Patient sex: F
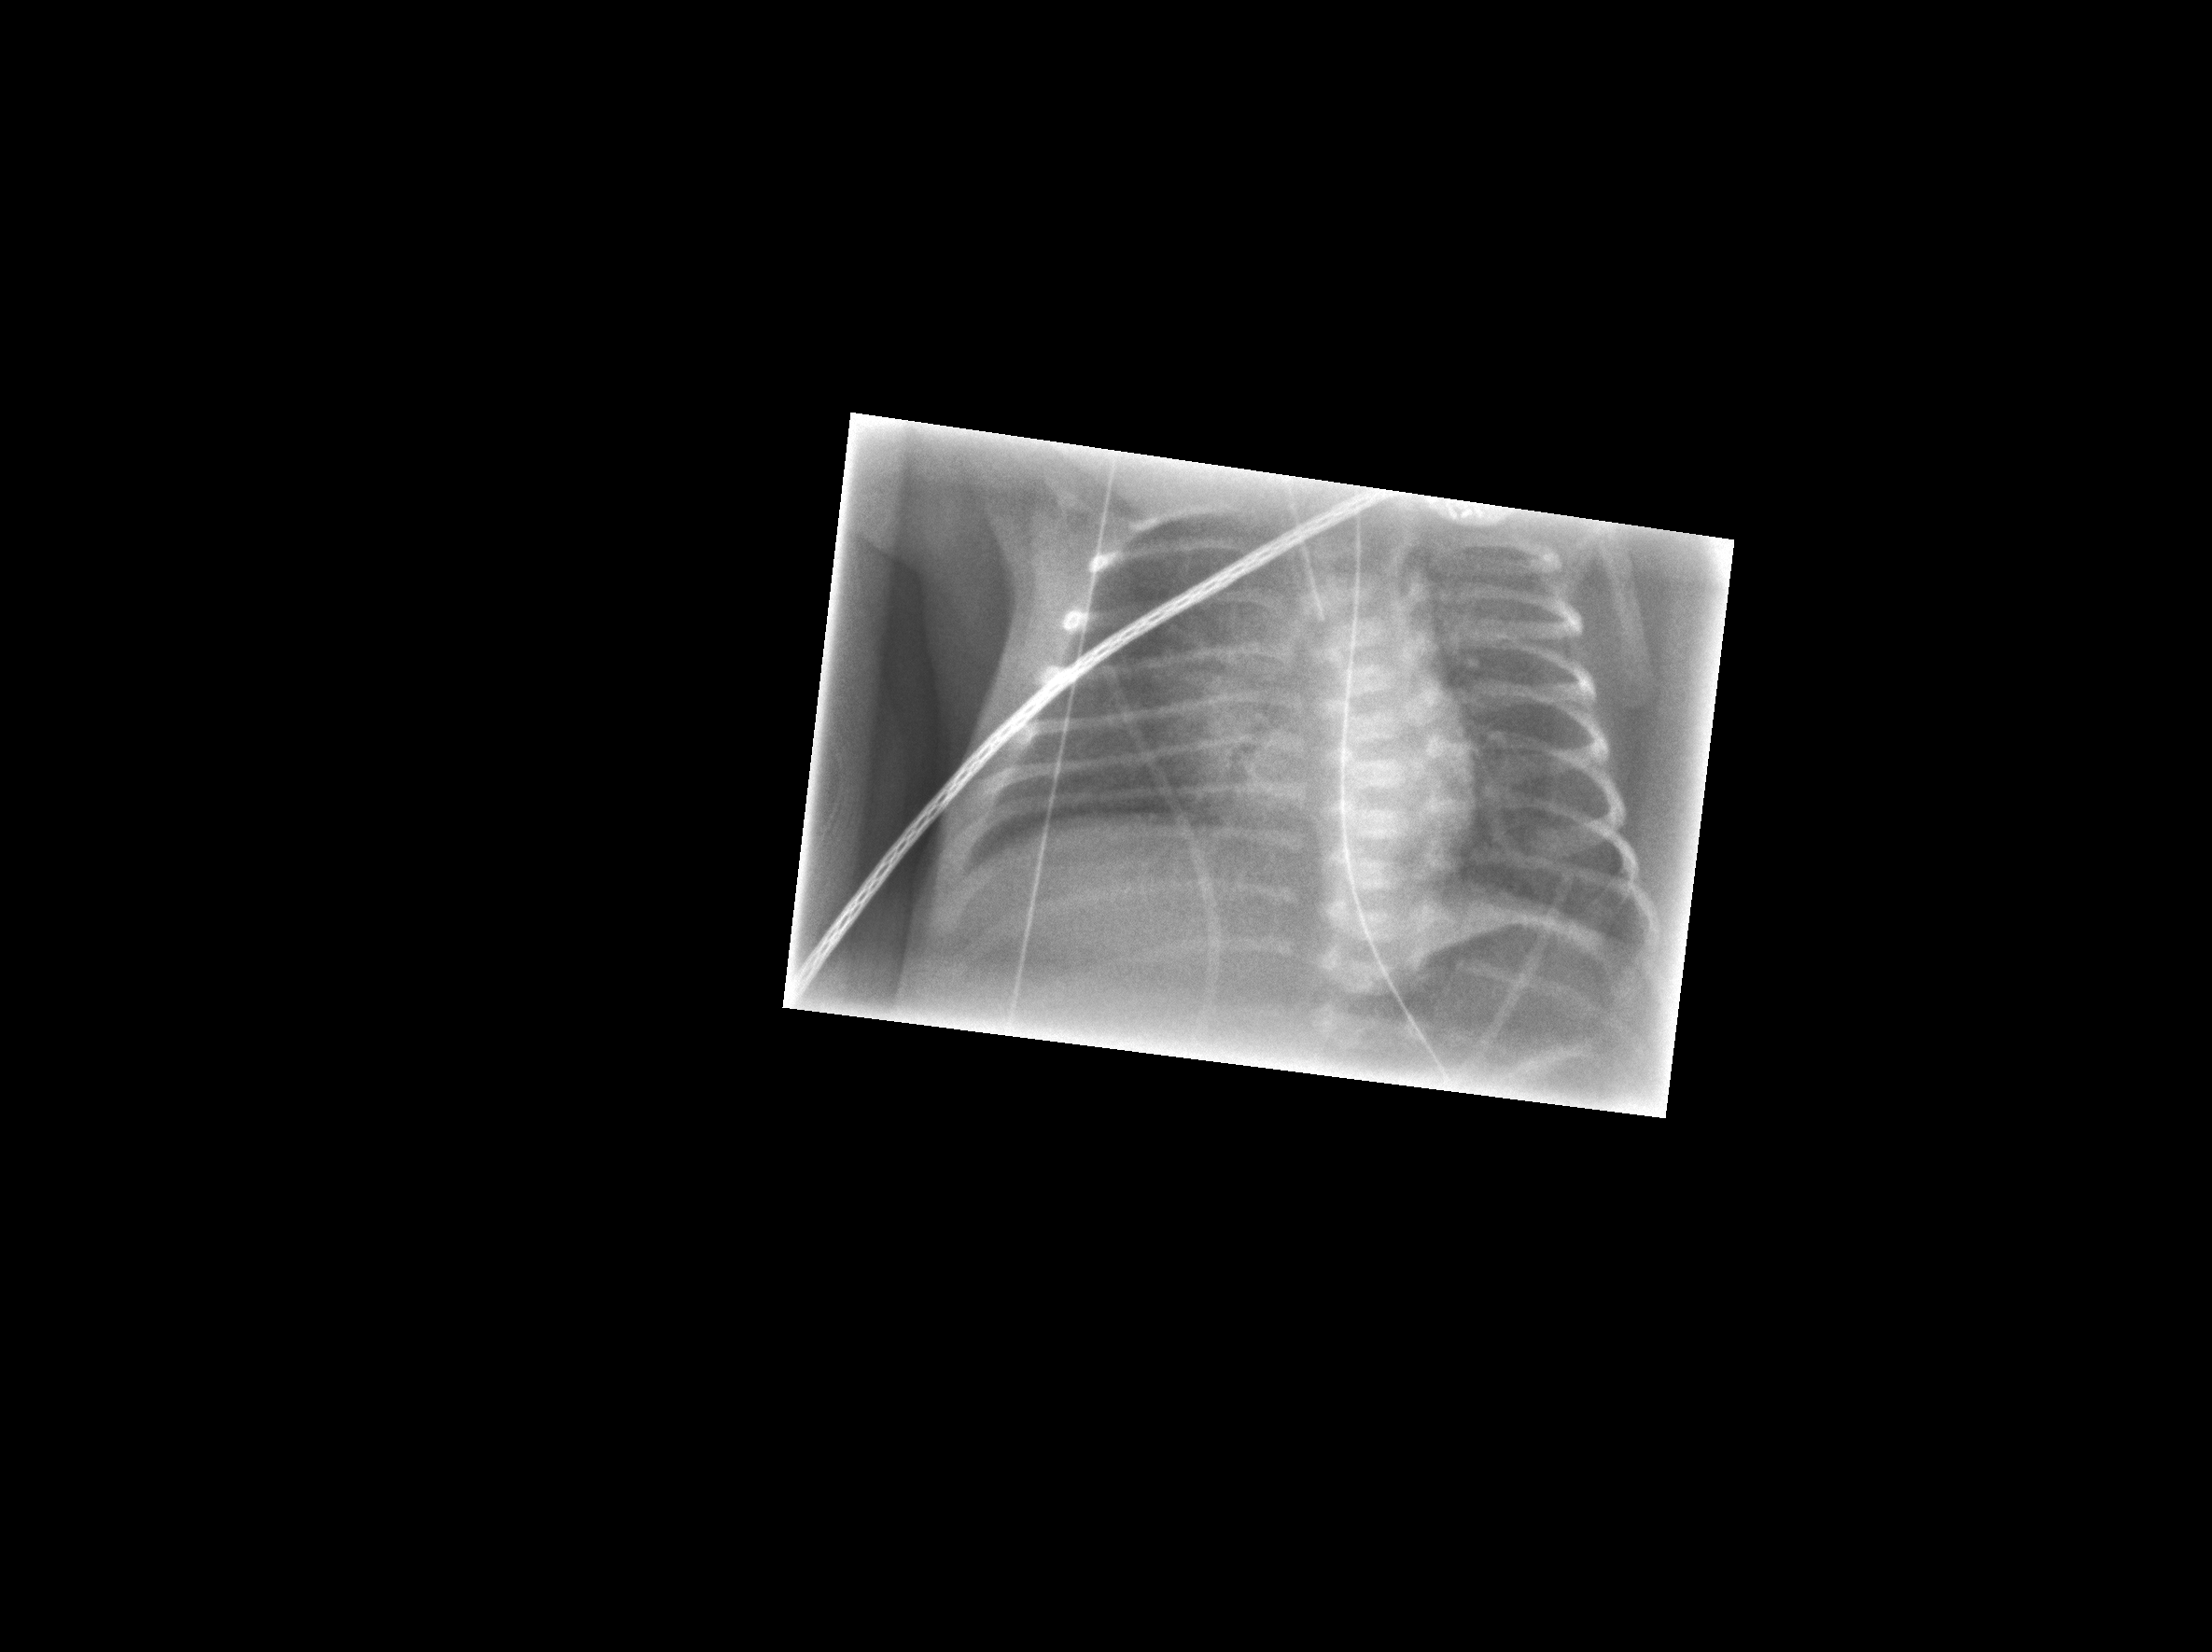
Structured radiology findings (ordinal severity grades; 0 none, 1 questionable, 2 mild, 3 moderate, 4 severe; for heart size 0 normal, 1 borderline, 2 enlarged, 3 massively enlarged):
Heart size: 1
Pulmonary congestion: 2
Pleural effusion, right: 0
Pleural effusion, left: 0
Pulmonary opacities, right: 0
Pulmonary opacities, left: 0
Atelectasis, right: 0
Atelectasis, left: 0